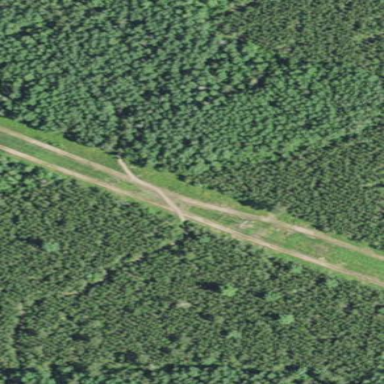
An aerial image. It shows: Plantation of evergreen needle-leaved woodland.